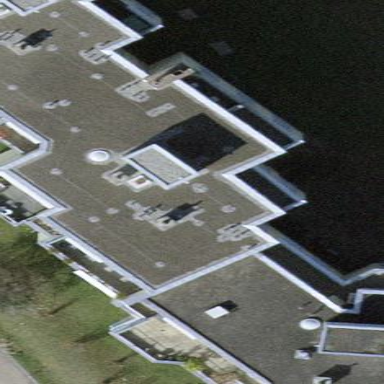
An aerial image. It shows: Building with flat roof.